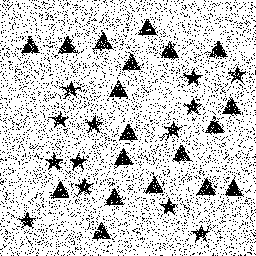
Squares: 0
Triangles: 19
Stars: 13
Total shapes: 32